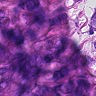
Metastatic tissue present: yes